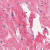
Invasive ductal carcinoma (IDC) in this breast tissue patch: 0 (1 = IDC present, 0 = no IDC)